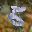
Label: 5